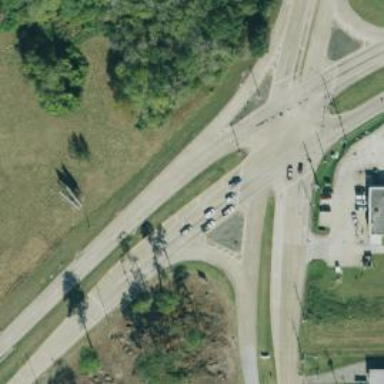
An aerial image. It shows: Secondary link road.